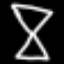
Label: hourglass